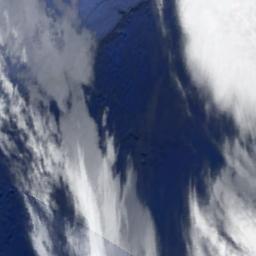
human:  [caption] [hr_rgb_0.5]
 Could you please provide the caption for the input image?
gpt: There is a layer of floating clouds on the sea .

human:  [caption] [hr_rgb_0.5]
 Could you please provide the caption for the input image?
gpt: The white cloud is above blue sea .

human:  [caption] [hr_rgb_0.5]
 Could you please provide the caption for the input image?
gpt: The stratocumulus are located above the surface of the sea .

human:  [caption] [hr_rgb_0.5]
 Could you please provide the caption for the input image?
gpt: White clouds on blue sea .

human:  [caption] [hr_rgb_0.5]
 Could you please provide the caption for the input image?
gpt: There are a few slices of white clouds above a blue sea .